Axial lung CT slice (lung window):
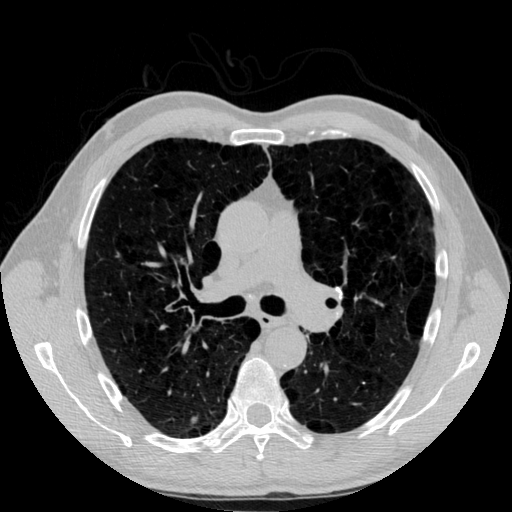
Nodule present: yes
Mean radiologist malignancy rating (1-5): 2.75